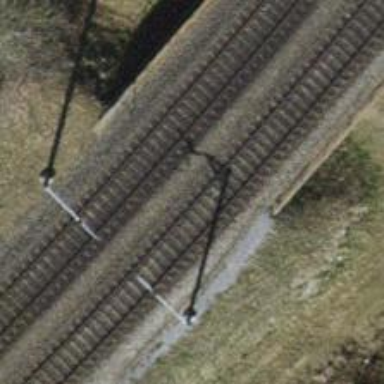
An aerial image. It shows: Single-track railway bridge with contact lines for electrification.